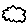
Label: cloud